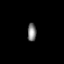
Tissue: prostate
Cell type: Epithelial cells
Senescence score: 0.6883
Nuclear area (px): 156
Mean DAPI intensity: 127.929